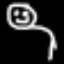
Label: frog